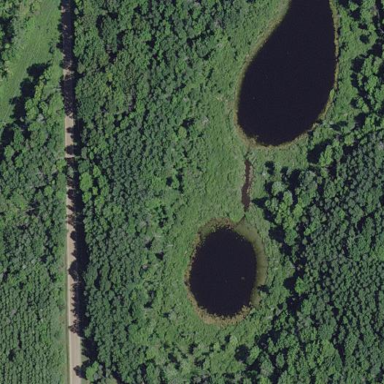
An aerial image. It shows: Pond with natural water.